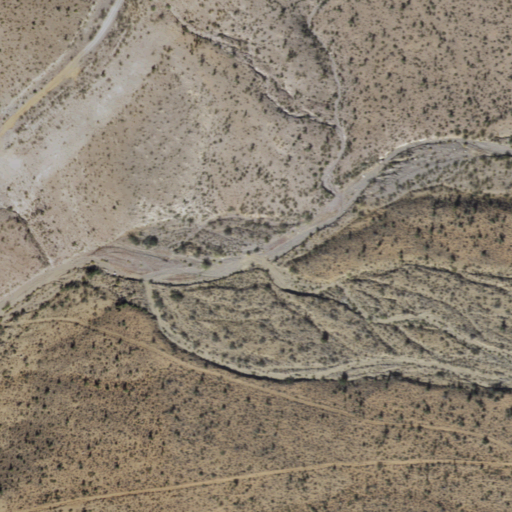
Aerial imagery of valley in Arizona named Cottonwood Canyon containing only shrub